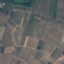
Land use / land cover class: PermanentCrop